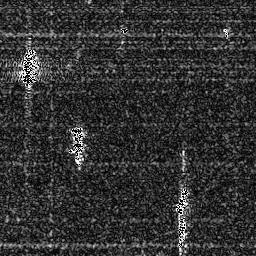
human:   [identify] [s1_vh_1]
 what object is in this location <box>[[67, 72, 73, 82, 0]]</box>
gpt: <ref>1 small ship at the bottom right</ref>

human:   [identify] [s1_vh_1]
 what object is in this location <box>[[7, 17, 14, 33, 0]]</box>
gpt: <ref>1 medium ship at the top left</ref>

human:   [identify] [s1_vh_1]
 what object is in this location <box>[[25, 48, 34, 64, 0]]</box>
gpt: <ref>1 medium ship at the center</ref>